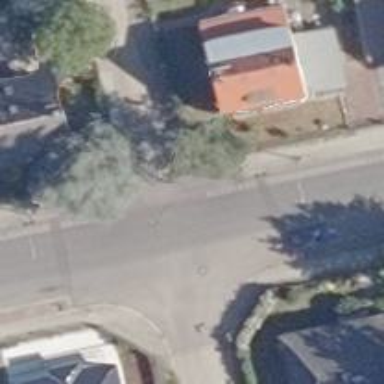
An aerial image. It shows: Tertiary road with asphalt surface. It has sidewalks on both sides and cycle track on the left side.